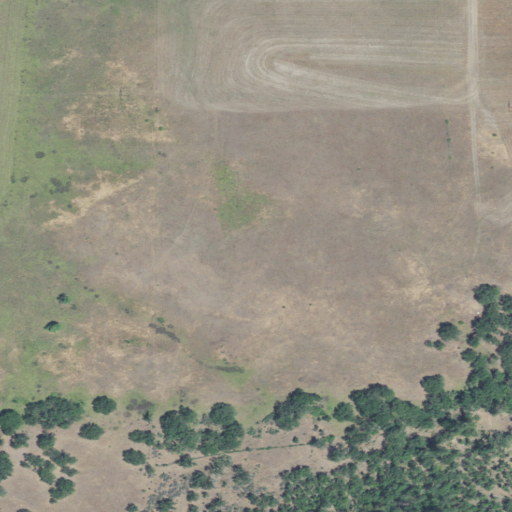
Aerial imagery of valley in Oregon named Holman Gulch containing pasture and shrub